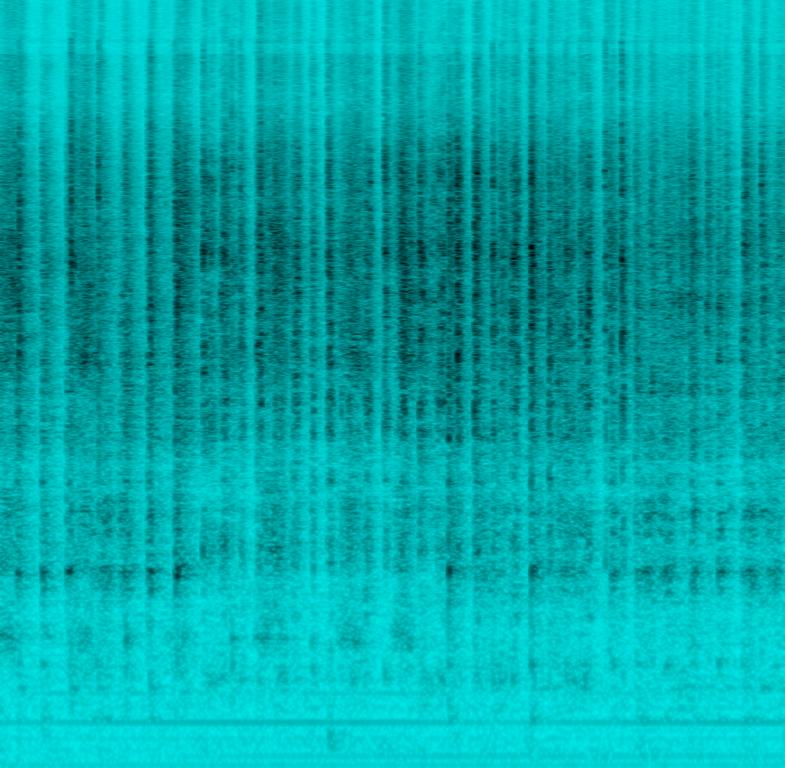
The low quality recording features a live performance of guitar percussion. It sounds shimmering and groovy. The recording is noisy and in mono.